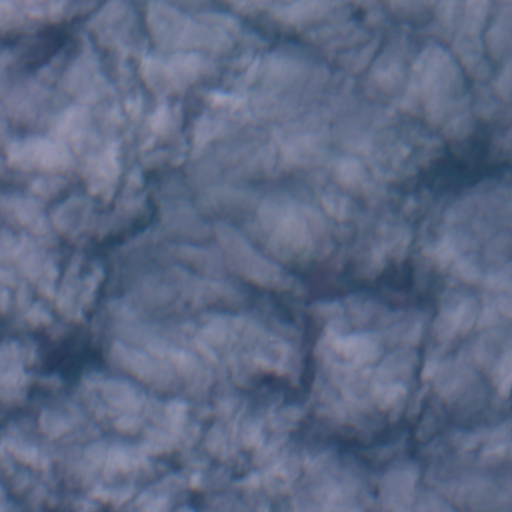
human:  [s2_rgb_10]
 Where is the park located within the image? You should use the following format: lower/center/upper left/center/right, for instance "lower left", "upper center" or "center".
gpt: The park is located in the upper right of the image.
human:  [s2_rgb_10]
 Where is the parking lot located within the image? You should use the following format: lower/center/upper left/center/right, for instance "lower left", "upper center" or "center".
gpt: The parking lot is located in the lower right of the image.
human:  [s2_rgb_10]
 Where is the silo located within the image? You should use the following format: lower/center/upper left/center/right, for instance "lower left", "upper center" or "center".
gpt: The silo is located in the upper center of the image.
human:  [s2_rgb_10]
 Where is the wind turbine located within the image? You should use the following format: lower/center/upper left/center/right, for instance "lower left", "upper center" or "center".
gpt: The wind turbine is located in the upper left of the image.
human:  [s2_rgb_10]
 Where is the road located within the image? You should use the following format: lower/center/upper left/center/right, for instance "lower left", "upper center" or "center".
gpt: There is no road in the image.